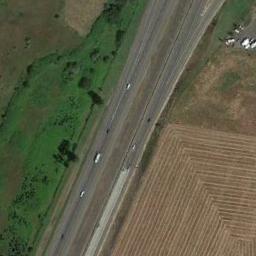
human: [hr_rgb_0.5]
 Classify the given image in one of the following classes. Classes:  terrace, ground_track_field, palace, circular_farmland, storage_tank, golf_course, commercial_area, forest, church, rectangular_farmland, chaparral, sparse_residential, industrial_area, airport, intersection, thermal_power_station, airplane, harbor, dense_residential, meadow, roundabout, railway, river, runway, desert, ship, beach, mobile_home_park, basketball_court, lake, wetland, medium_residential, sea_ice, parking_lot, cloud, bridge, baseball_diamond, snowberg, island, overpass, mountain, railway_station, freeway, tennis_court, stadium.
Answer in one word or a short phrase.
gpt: freeway